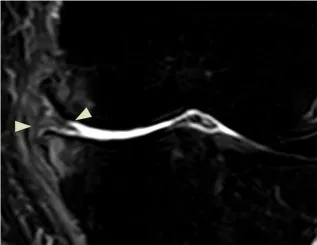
Coronal. Sequential T2 views of the knee from patient #1. . 11/20) indicate cartilage-like tissue regeneration (arrowhead) that has been repaired by ADSC/ECM mixture-based treatment. ADSC, adipose tissue-derived stem cell; MRI, magnetic resonance imaging.
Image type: radiology (mri)